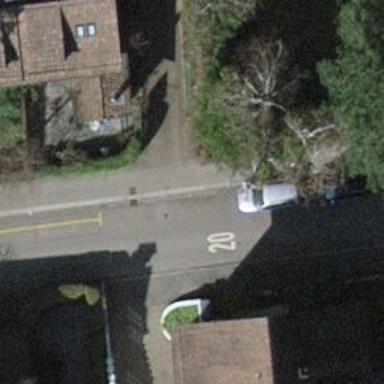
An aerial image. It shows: Unmarked crossing with traffic calming table.